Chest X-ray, AP view. Patient: 51 years old, sex F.
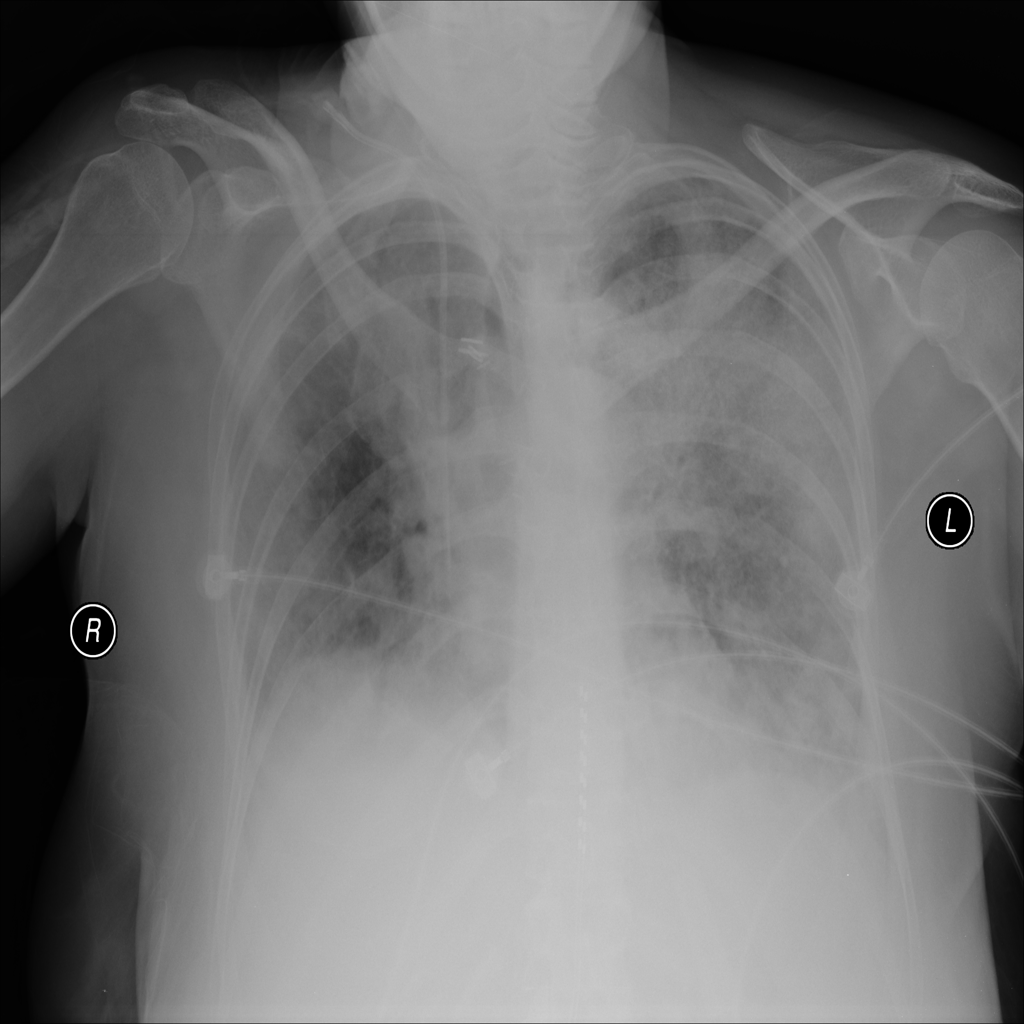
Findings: Infiltration